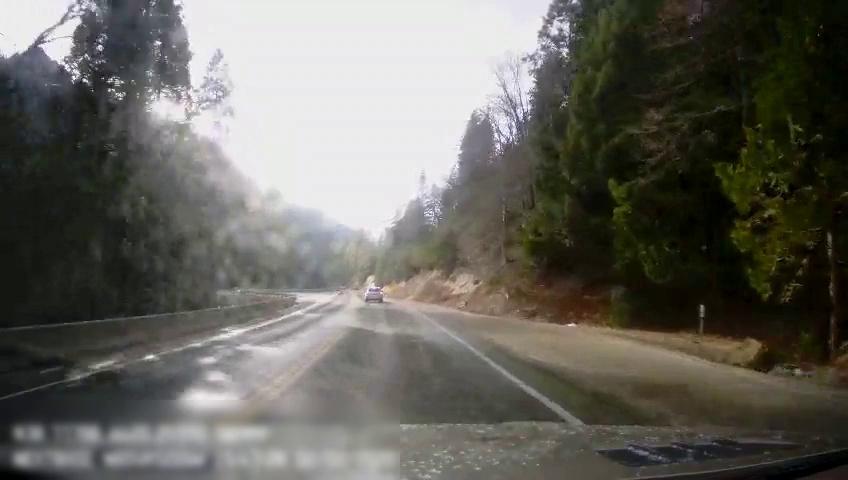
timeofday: Day
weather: Sunny
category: Drivable Space
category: Vehicles | Car
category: Lanes | Opposite Lane
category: Lanes | Current Lane
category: Lanes | Current Lane
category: Lanes | Current Lane